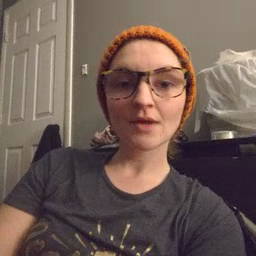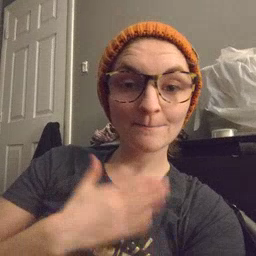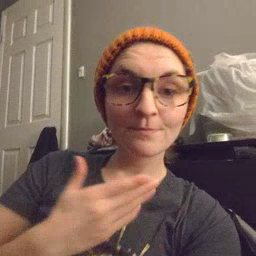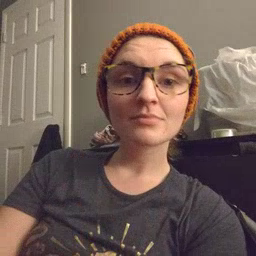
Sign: happy